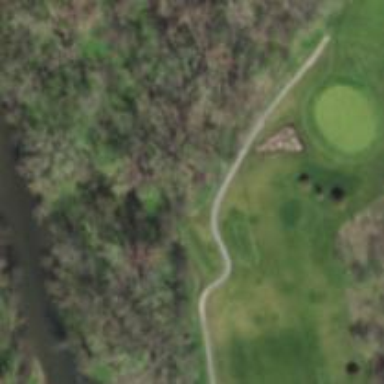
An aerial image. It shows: Grassy area designated as golf tee.